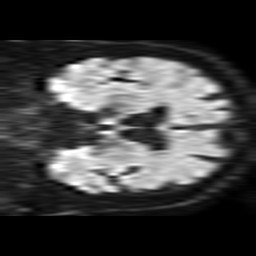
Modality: TRACE
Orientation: coronal
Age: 79
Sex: male
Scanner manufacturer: philips
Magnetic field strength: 1.5 T
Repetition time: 3.403 s
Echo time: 0.06922 s